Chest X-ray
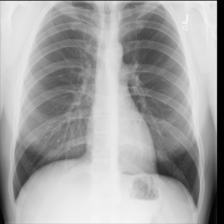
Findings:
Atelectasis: negative
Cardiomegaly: negative
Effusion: negative
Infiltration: negative
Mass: negative
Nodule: negative
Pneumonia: negative
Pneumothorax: negative
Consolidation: negative
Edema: negative
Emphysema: negative
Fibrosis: negative
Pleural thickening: negative
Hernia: negative